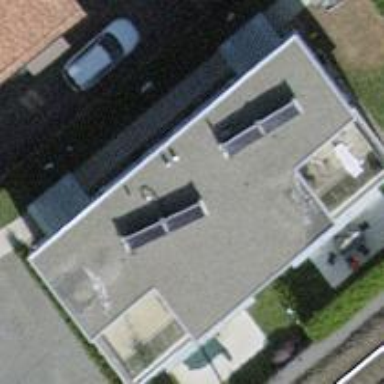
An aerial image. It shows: Detached building with flat roof.